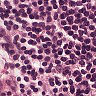
Metastatic tissue present: no